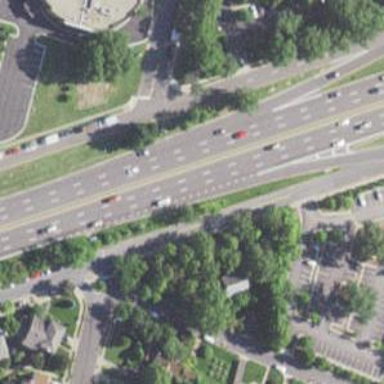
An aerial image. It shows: Trunk link road with asphalt surface.